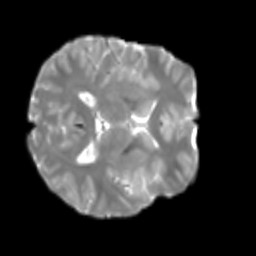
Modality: T2w
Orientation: axial
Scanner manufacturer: siemens
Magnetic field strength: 3 T
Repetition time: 4 s
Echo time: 0.0594 s